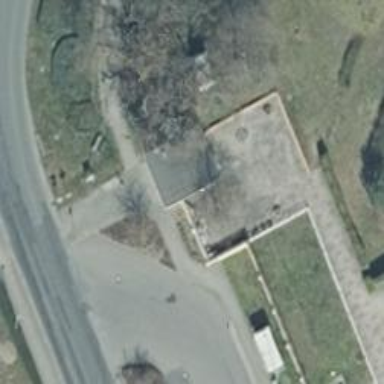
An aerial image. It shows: Kiosk shop.